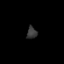
Tissue: prostate
Cell type: Endothelial cells
Senescence score: 0.3575
Nuclear area (px): 118
Mean DAPI intensity: 55.653